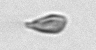
Label: Cryptophyta